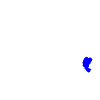
Particle: electron